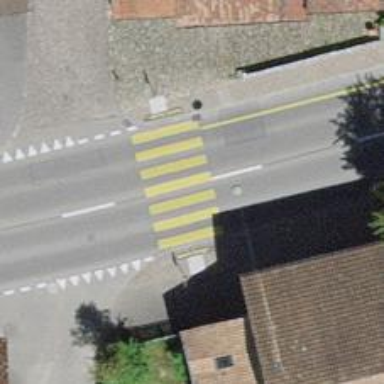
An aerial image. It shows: Uncontrolled zebra crossing with notable zebra markings.